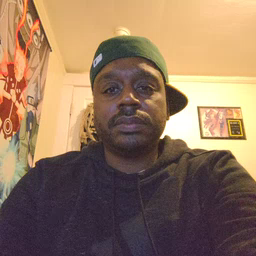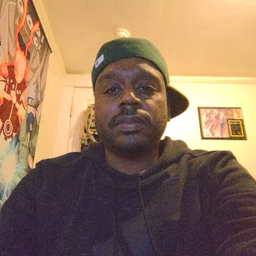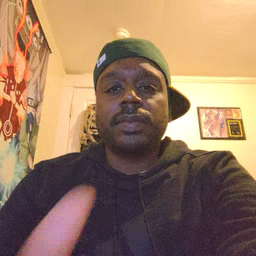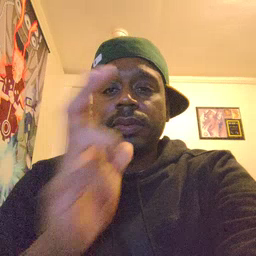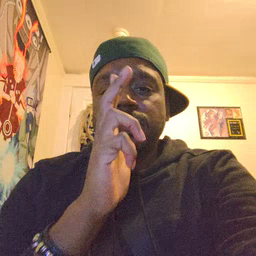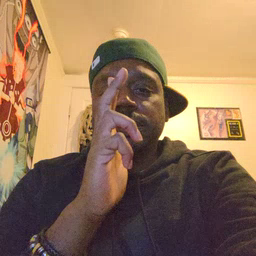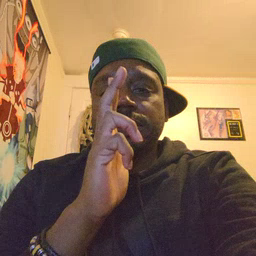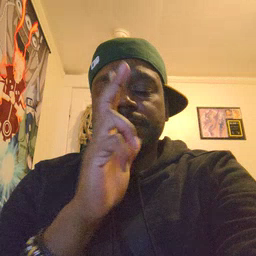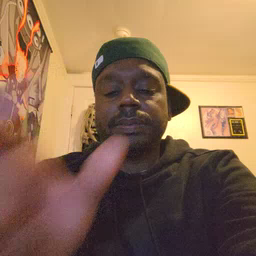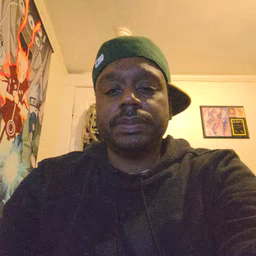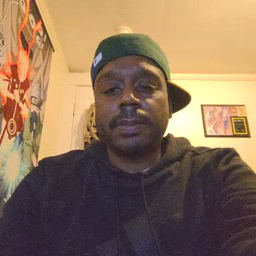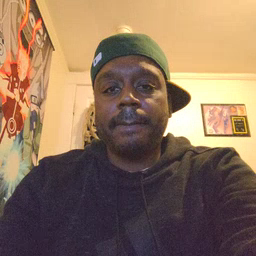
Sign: hen